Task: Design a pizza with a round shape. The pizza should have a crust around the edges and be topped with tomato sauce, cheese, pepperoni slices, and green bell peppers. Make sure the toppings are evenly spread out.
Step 531:
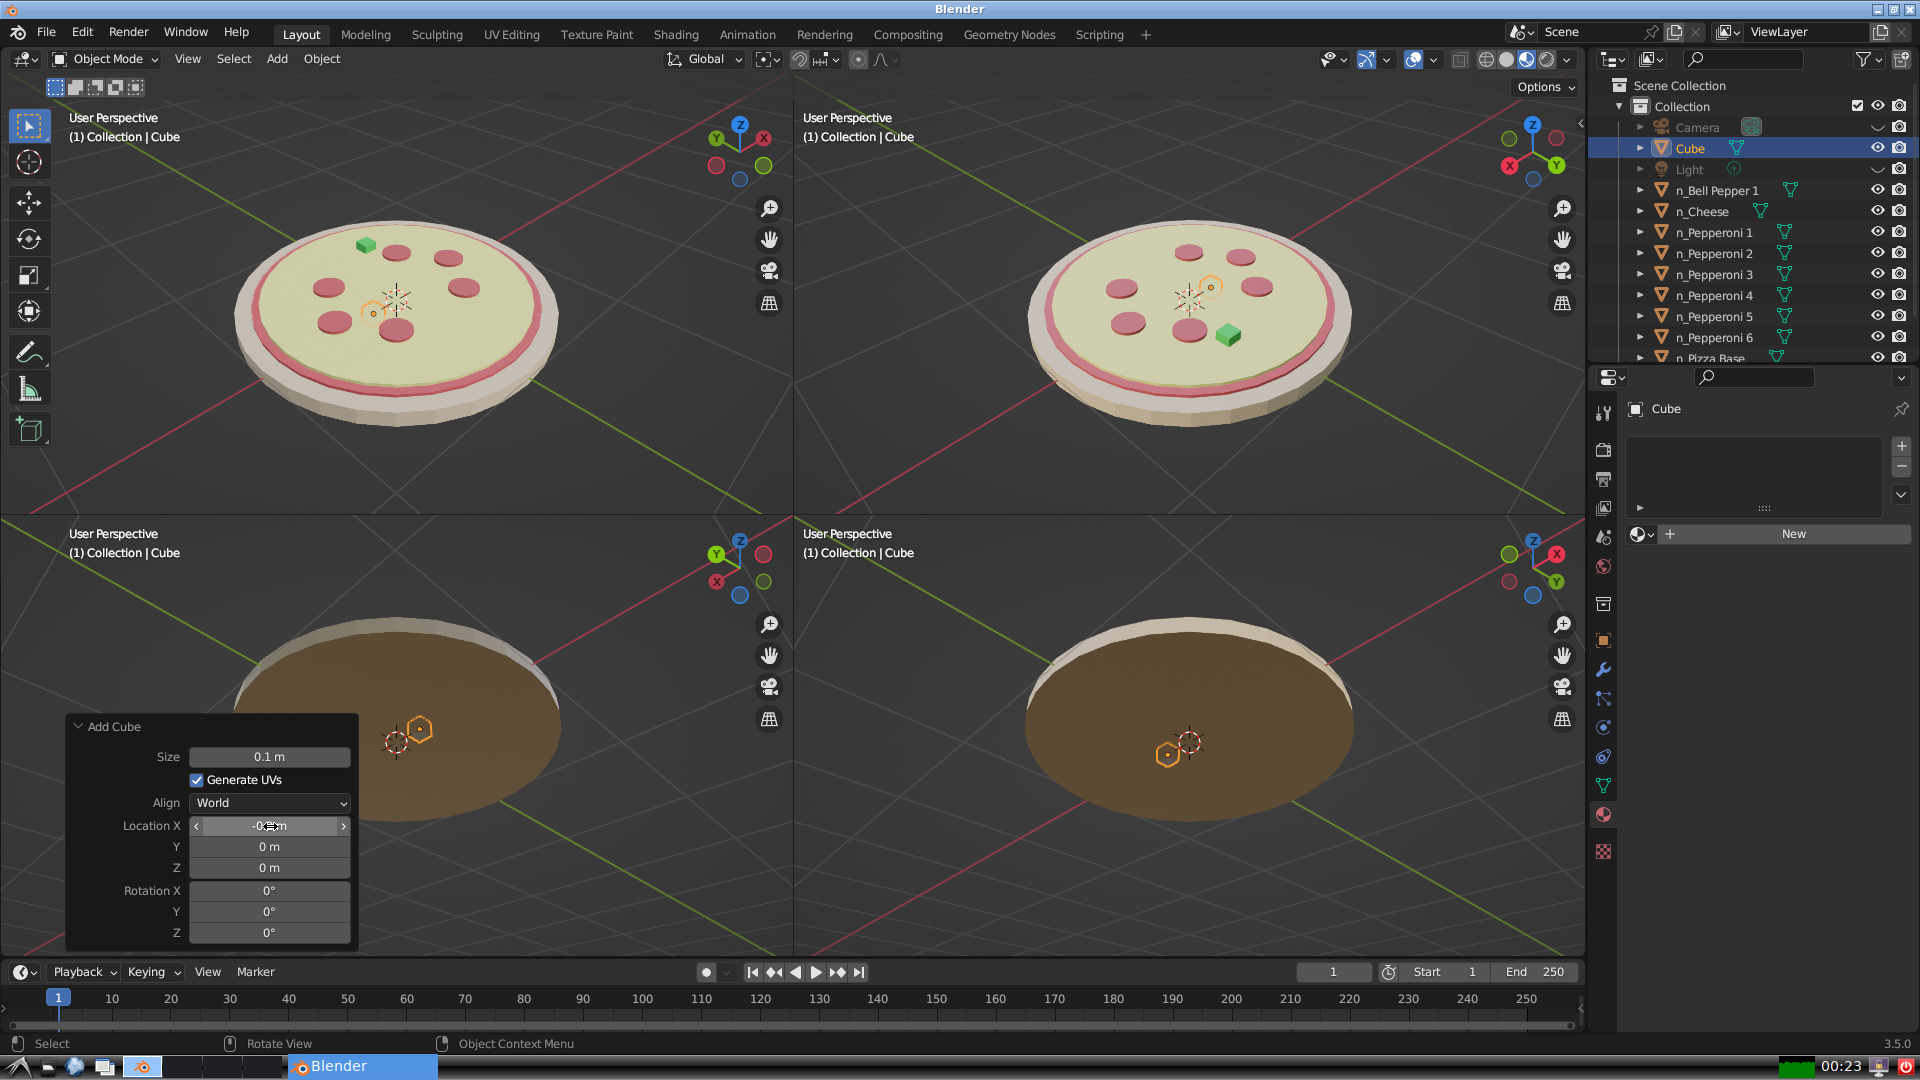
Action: {"mouse_move": [270, 847]}